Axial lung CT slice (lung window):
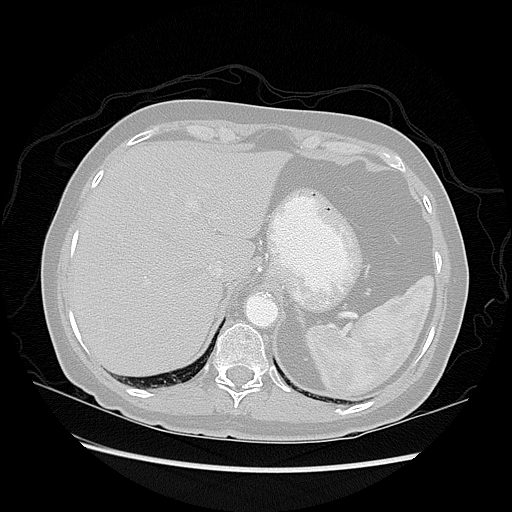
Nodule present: no